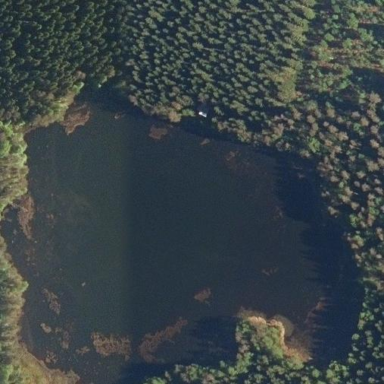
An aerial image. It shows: Serene lake surrounded by nature.